Question: I am trying to make a link on a header be clickable on the of the header only. Problem is, in my case, the link is still clickable, even when there is no text(it still clicks on empty blue space to the right).
Example:

as you can see, the whole blue is clickable, but I just want the click to end after the "Hello World Link" word.
Is there a way to allow to click only on the text "Hello World Link" and not the rest of blue empty space to the right?
My code:
'''
<a href="blah blaha ">
<div class="headerText">
<h2>@title</h2>
</div>
</a>
'''
CSS:
'''
.headerText{
h2:hover {
background-color: yellow;
}
}
'''
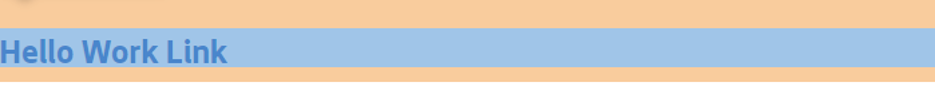
Answer: Simply use 'display: inline-block;' on your '.headerText' DIV
'''
.headerText {
display: inline-block;
}
.headerText h2:hover {
background-color: yellow;
}
'''
'''
<a href="blah blaha ">
<div class="headerText">
<h2>@title</h2>
</div>
</a>
'''
SCSS:
'''
.headerText{
display: inline-block;
h2:hover {
background-color: yellow;
}
}
'''